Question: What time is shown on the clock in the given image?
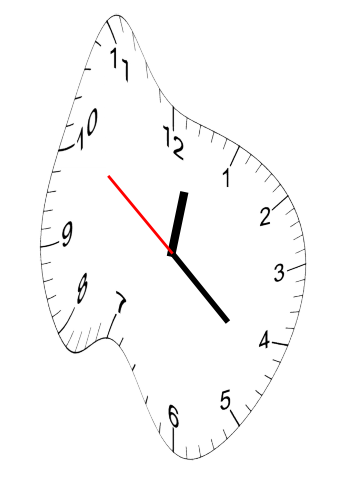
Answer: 12:21:51